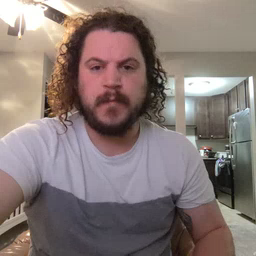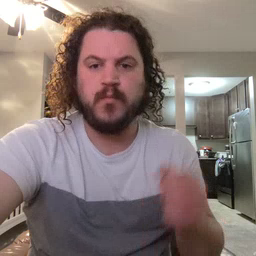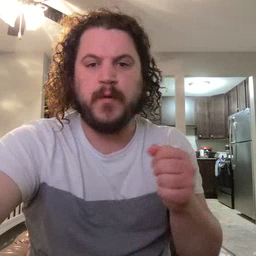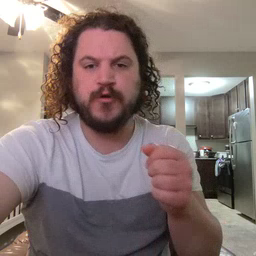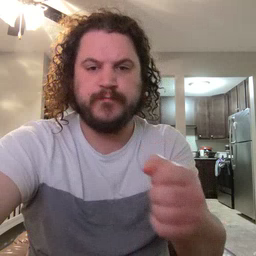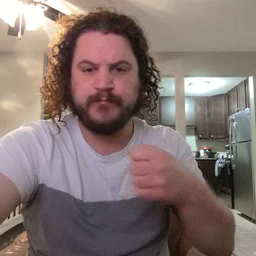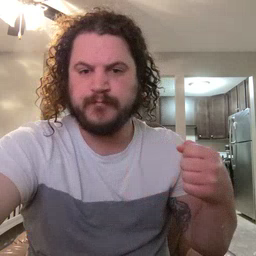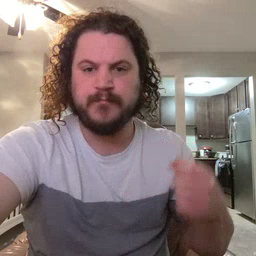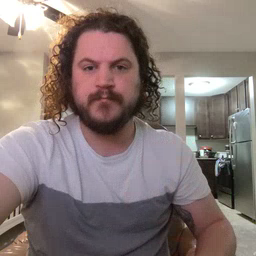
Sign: refrigerator